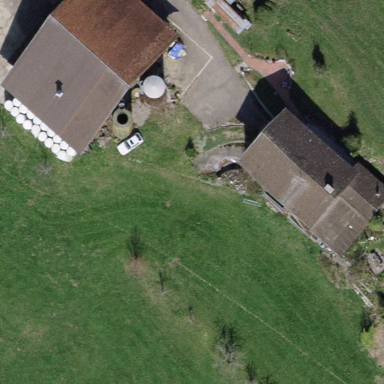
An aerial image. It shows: Farmyard area.